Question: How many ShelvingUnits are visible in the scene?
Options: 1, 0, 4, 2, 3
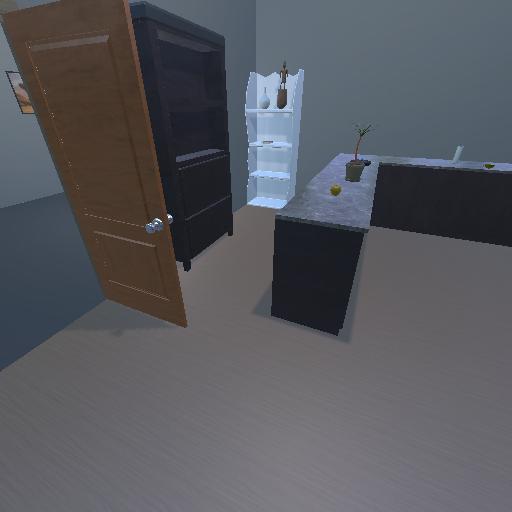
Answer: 1